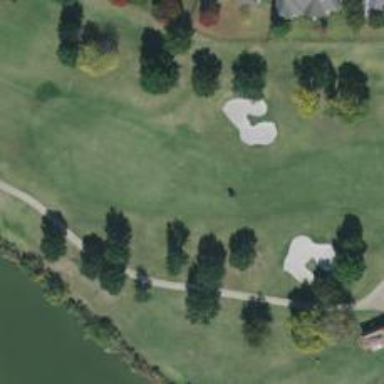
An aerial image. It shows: View of golf hole.